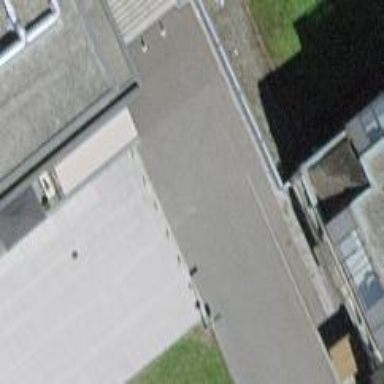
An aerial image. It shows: Bollard.